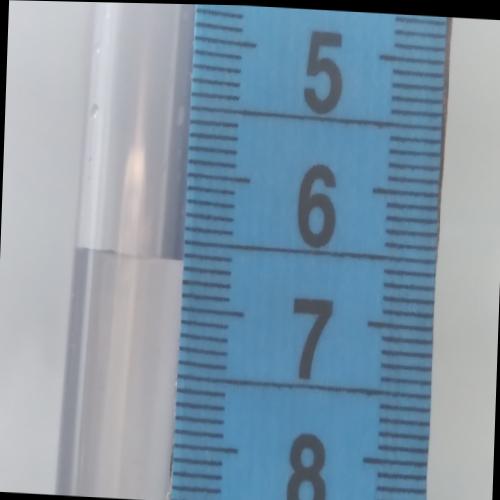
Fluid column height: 6.6 cm